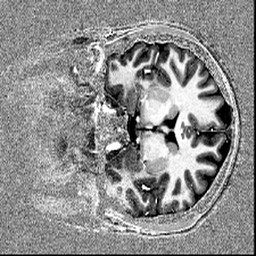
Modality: T1w
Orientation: coronal
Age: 22
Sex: female